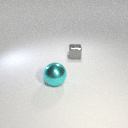
large cyan metal sphere to the left of small gray metal cube